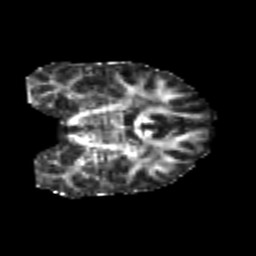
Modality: FA
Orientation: coronal
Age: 22
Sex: male
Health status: healthy
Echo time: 0.074 s